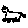
Label: cat